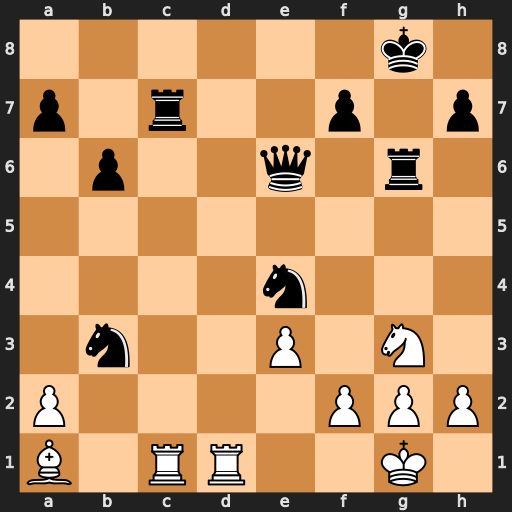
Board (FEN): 6k1/p1r2p1p/1p2q1r1/8/4n3/1n2P1N1/P4PPP/B1RR2K1
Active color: w
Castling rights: -
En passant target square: -
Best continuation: Rd8+ Qe8 Rxe8#